Field crop: maize
Growth stage: 2
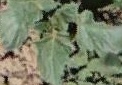
Species: datura